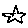
Label: star